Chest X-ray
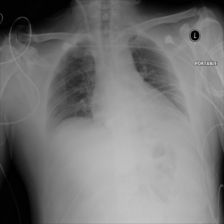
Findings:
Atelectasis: negative
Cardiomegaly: negative
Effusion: negative
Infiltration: negative
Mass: negative
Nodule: negative
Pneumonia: negative
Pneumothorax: negative
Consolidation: negative
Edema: negative
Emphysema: negative
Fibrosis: negative
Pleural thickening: negative
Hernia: negative